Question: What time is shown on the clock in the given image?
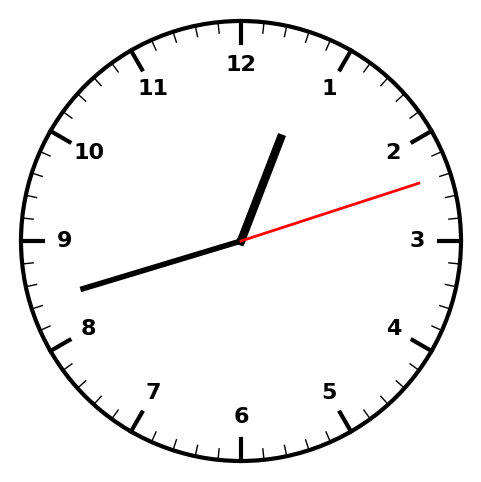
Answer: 12:42:12